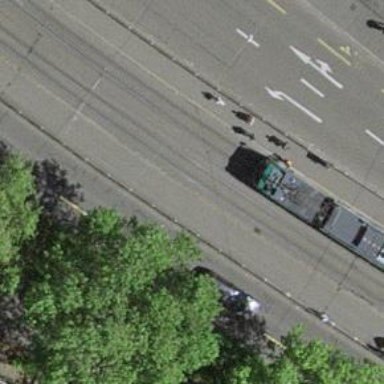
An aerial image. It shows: Tram stop for public transport.